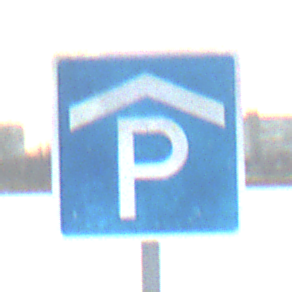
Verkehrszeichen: Parkhaus
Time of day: SunriseSunset
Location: Outdoor (Nature)
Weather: PartlyCloudy
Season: NotSpecified
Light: Natural